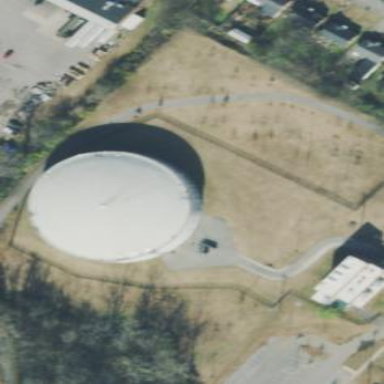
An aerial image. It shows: Building housing man-made water storage tank.